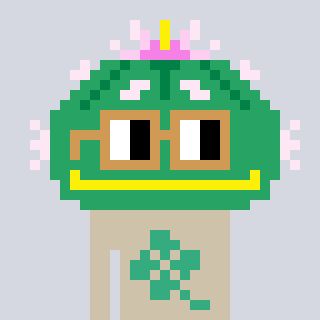
a pixel art character with square brown glasses, a peyote-shaped head and a bege-colored body on a cool background